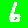
Digit: 6